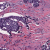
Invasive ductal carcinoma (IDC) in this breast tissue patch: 1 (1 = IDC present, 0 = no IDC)